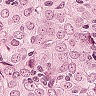
Metastatic tissue present: yes